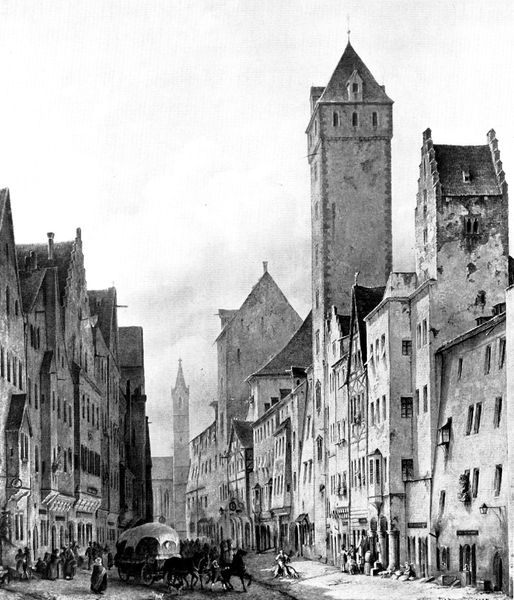
Titel: Regensburg, Wahlenstraße
Künstler: J. Ostermayer
Schlagwörter: gemälde, himmel, menschen, stadt, fenster, grau, hell, laterne, schwarz, strasse, weiss, zeichnung, gebäude, haus, hund, weg, stein, häuser, kirche, pferd, pferde, turm, fassaden, gasse, perspektive, türen, dorf, dächer, geschäfte, kutsche, läden, platz, wagen, krieg, zinnen, foto, kirchenturm, türme, schwarzweiß, mittelalter, zentral, fachwerk, schwar, gibel, geäude, altstadt, waren, stdt